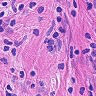
Metastatic tissue present: no